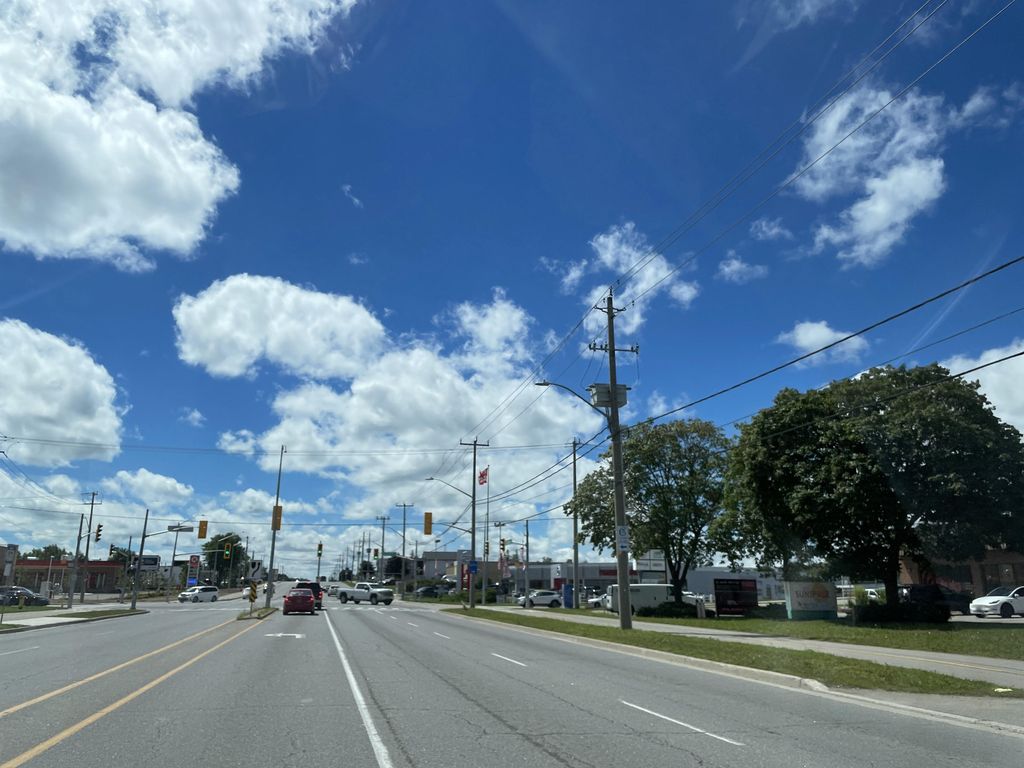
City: kitchener-waterloo